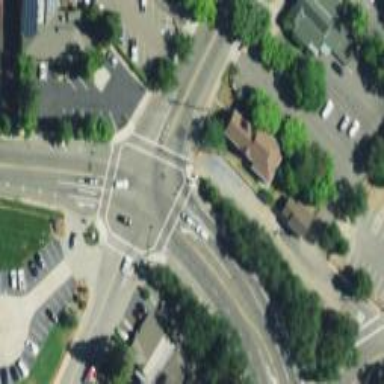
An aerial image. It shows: Crossing with marked lines on the road.